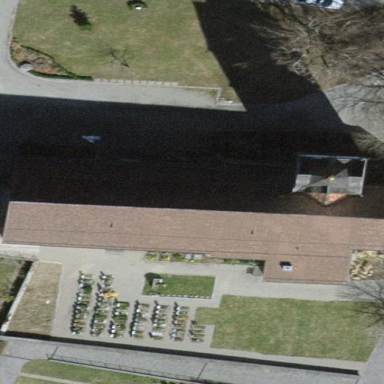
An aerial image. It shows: Church which is place of worship.